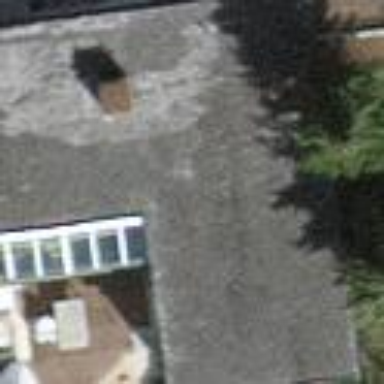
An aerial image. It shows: Terrace building.